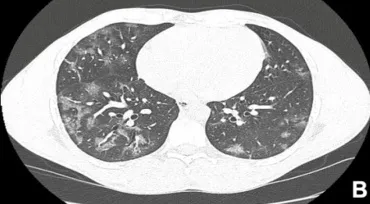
Images obtained at admission. CT scan demonstrating multiple lobe ground-glass opacities.
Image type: radiology (ct)